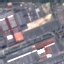
Land use / land cover class: Industrial